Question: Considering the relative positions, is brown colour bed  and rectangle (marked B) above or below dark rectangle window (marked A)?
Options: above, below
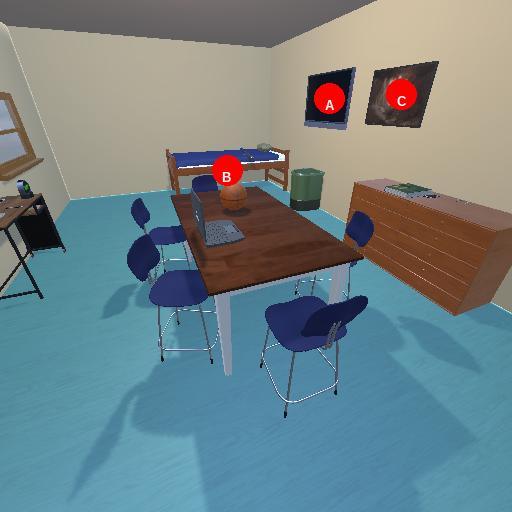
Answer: above